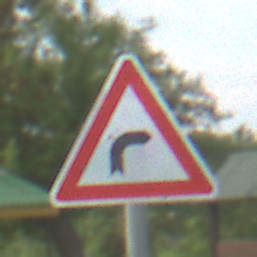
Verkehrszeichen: KurveRechts
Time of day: MorningAfternoon
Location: Outdoor (Nature)
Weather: PartlyCloudy
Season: NotSpecified
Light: Natural